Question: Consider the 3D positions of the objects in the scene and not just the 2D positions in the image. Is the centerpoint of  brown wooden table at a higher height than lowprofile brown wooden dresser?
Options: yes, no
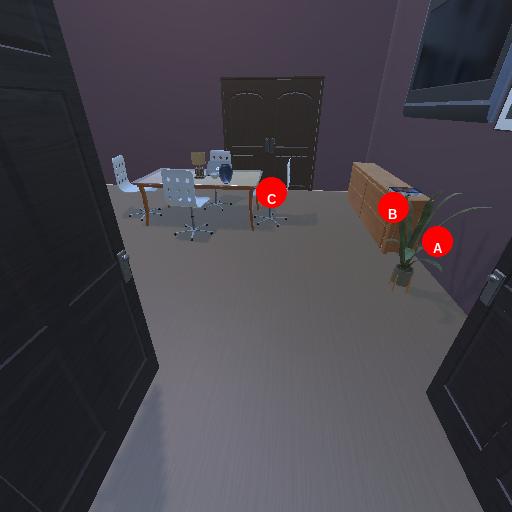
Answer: yes